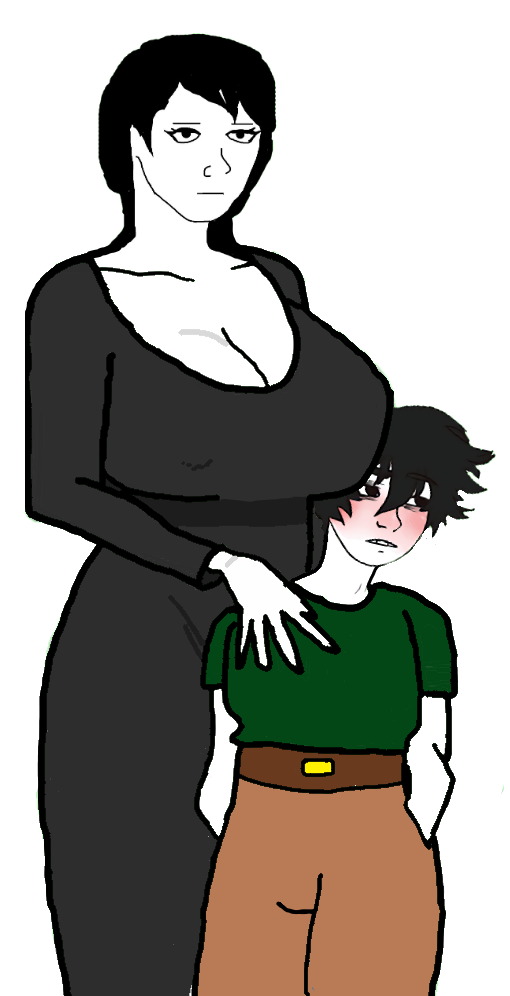
Label: 5_Twinkjak